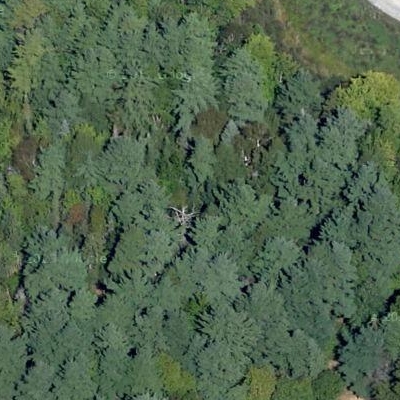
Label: Forest